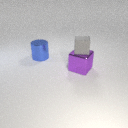
large purple metal cube to the right of large blue metal cylinder